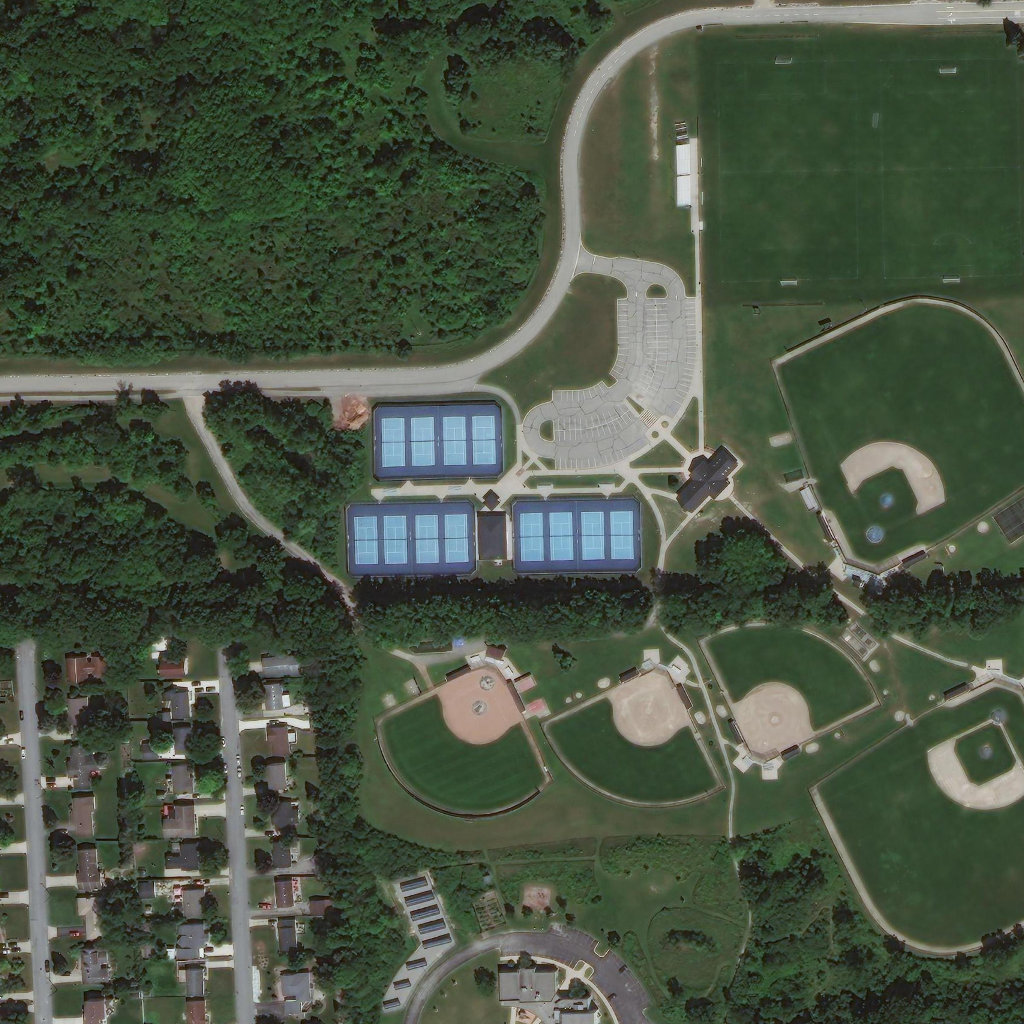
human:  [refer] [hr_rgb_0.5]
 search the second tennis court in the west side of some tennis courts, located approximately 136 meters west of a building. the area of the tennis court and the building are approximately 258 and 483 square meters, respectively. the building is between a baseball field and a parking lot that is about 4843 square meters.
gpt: <box>[[37, 50, 39, 54, 0]]</box>

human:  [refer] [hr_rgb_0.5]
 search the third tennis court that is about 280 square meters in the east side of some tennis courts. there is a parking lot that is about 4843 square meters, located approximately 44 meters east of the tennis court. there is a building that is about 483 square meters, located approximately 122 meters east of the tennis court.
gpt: <box>[[40, 40, 42, 45, 0]]</box>